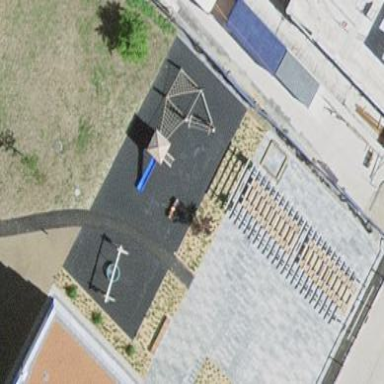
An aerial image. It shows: Playground area for leisure activities on the land.